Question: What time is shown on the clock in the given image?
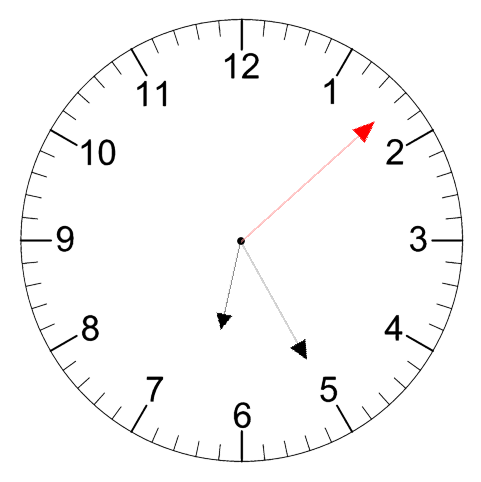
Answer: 06:25:08